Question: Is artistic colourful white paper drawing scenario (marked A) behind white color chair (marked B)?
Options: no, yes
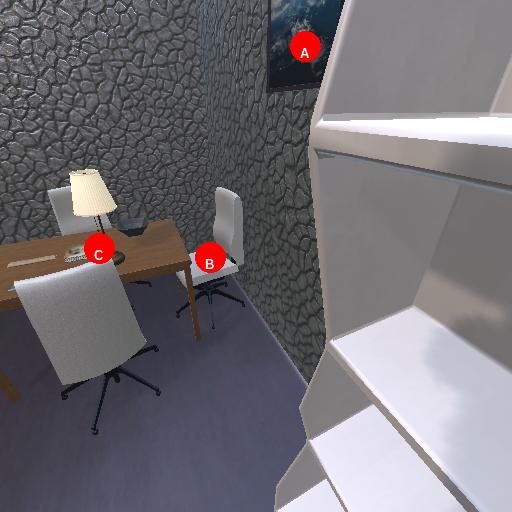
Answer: no